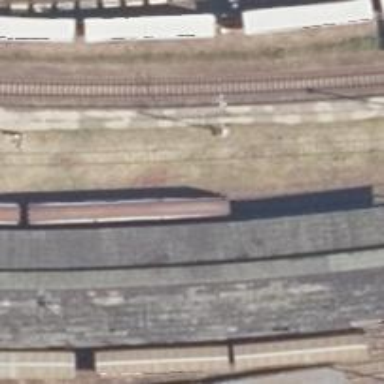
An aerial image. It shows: Railway yard in service.